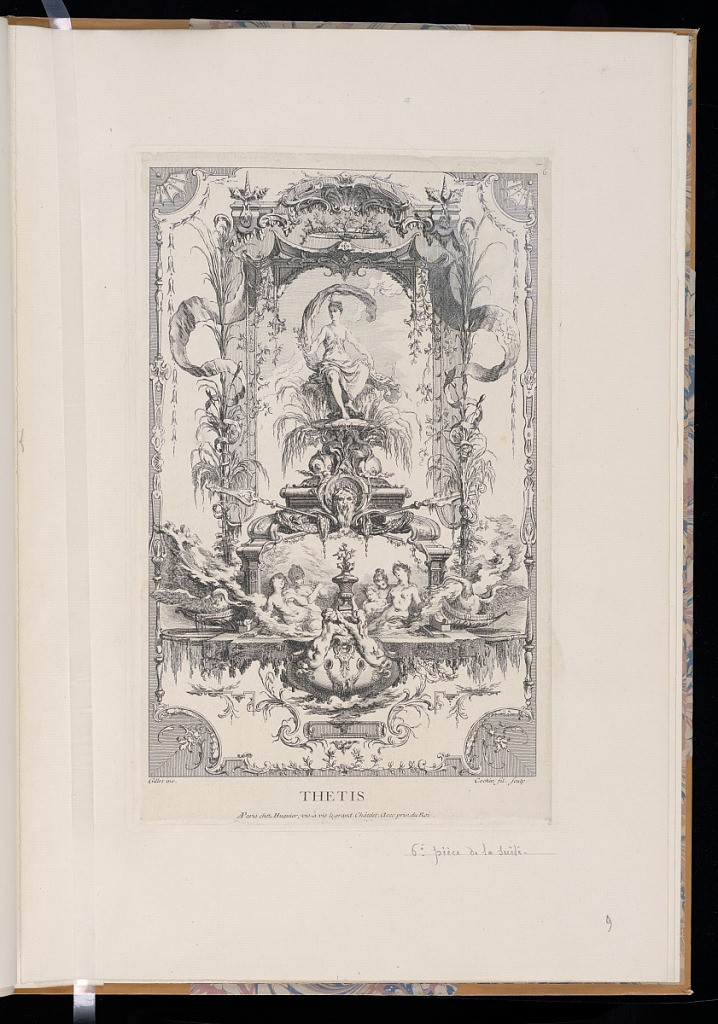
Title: Thetis
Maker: Claude Gillot, French, 1673–1722
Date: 1729–37
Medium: Etching and engraving on laid paper
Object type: Print
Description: An arabesque design for tapestries (door curtains) featuring the Classical Greek and Roman god Thetis seated on a plinth in the center decorated with dolphins, shells, a mask, nets, and reeds, framed by a canopy, with female figures seated below with swans on either side, and a central vase with coral and rococo ornament, featuring rosettes, fleurons, rinceaux, shell and bat wing motifs. The plate is signed, numbered, and titled with the publisher's address below.